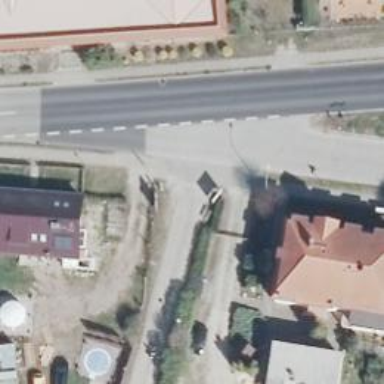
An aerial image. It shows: Smooth residential road with good quality right sidewalk.